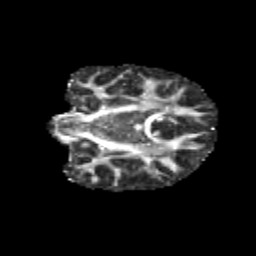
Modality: FA
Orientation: coronal
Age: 10
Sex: female
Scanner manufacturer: siemens
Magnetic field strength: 3 T
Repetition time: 3.8 s
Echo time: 0.07 s